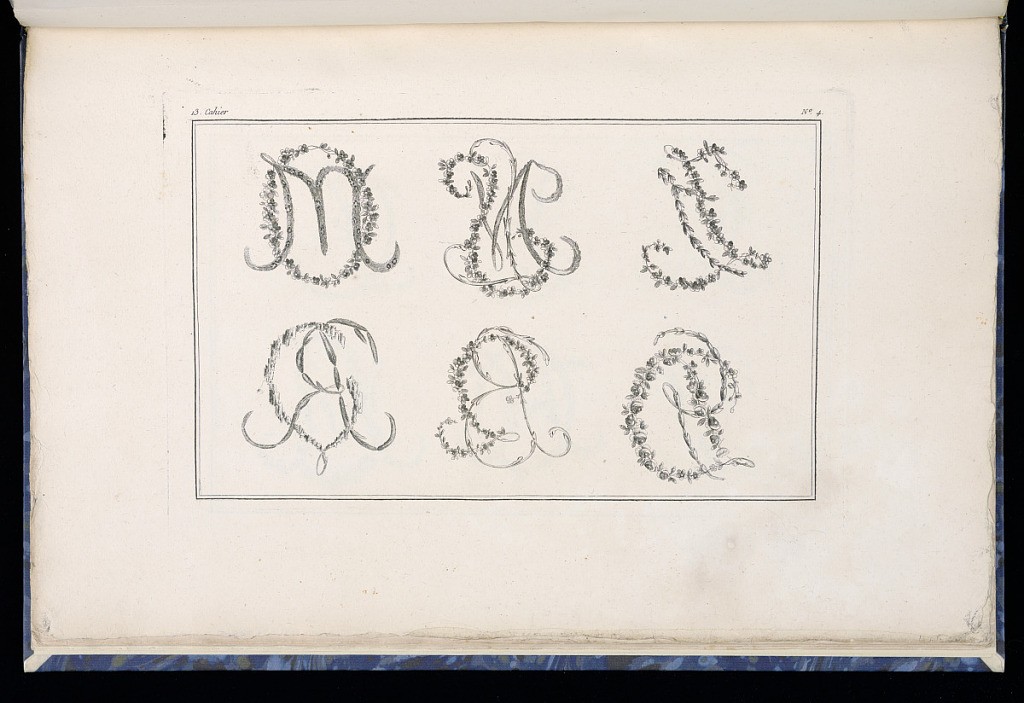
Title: Decorative Monogram Designs
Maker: Pierre Ranson, French, 1736–1786
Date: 1777–79
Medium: Etching on paper
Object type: Print
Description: Design for six decorative monograms (letters), comprised of one or two letters featuring floral motifs, foliate scrolls, leaves, fur or pelt, flowers, water, fleurons, and scrolling acanthus leaves (rinceaux). The plate is numbered.